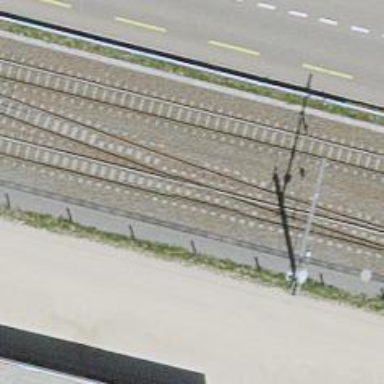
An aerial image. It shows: Narrow-gauge railway siding with electrified contact line.